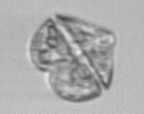
Label: Karenia